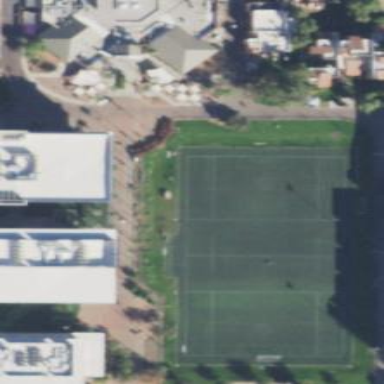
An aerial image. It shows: Soccer pitch for outdoor sports and leisure activities.